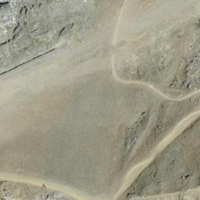
EUNIS habitat code: 48
Species observed at this site:
Gentiana brachyphylla
Saxifraga paniculata